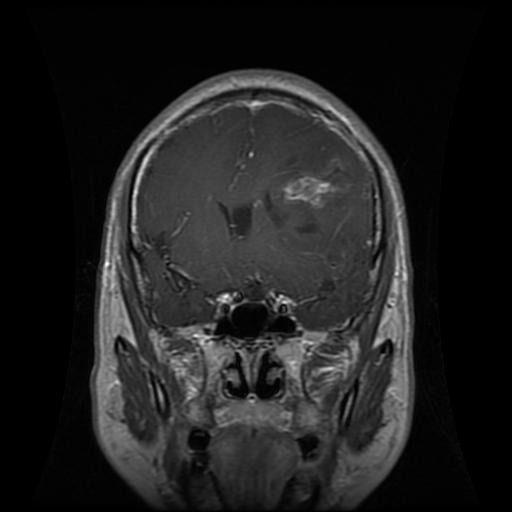
Label: glioma